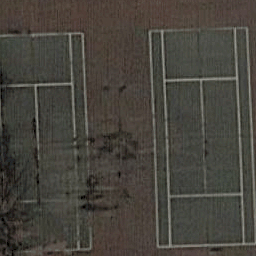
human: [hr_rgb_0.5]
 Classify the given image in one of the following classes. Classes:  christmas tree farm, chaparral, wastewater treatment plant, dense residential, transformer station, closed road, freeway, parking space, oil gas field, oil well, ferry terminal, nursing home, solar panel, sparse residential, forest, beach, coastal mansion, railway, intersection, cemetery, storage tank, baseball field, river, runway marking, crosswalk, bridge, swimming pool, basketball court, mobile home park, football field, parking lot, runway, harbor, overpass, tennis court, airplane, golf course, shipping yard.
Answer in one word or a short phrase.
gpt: tennis court